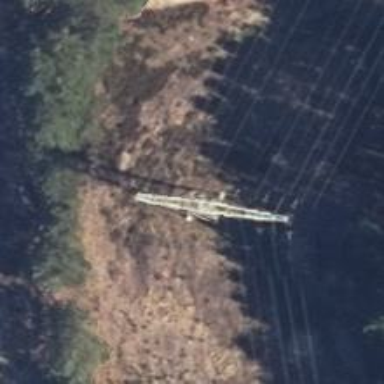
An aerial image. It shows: Power tower.